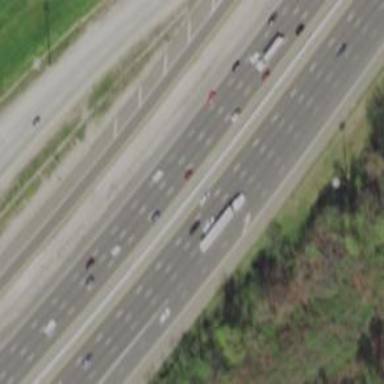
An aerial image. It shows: Motorway.